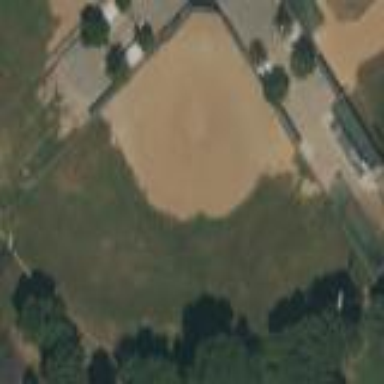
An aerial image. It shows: Baseball pitch for leisure land activities.